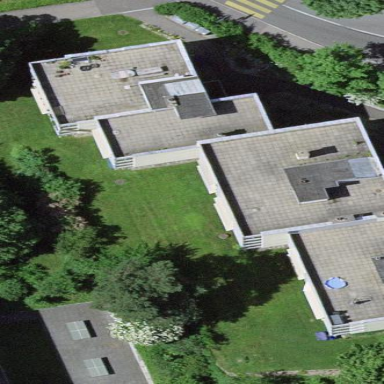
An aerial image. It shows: View of apartment building.